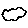
Label: cloud